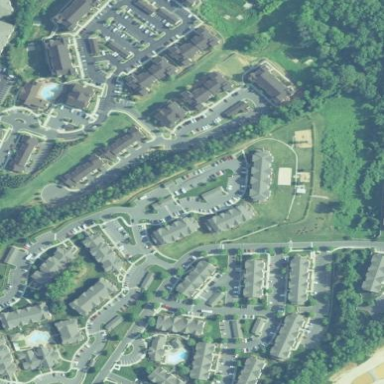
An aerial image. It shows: Residential area with apartments.